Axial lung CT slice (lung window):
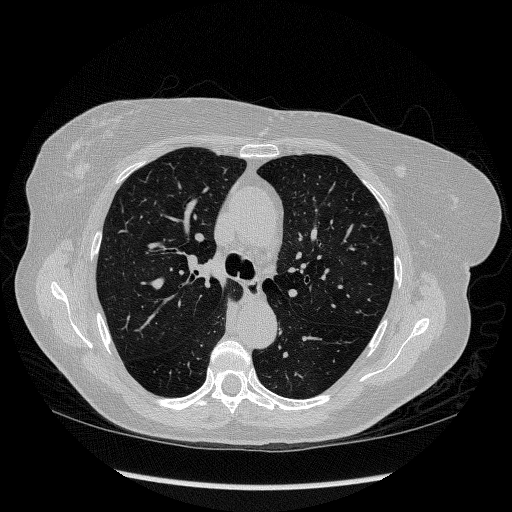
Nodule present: no